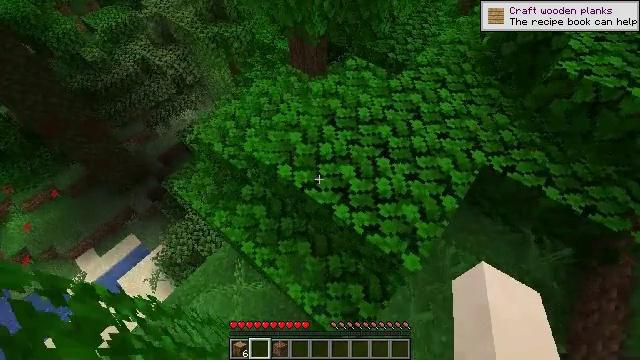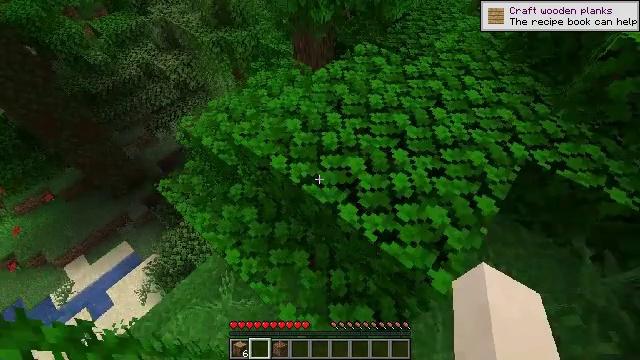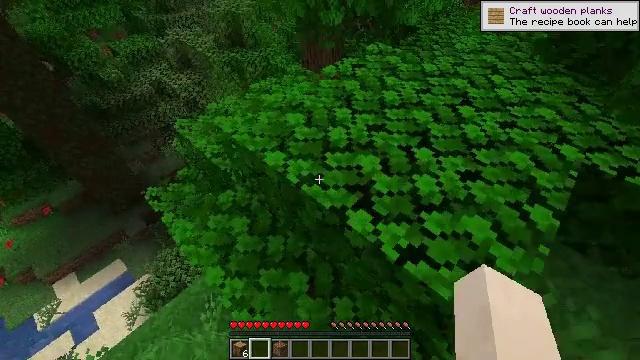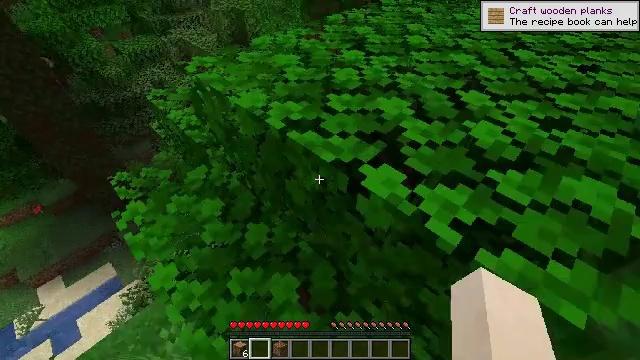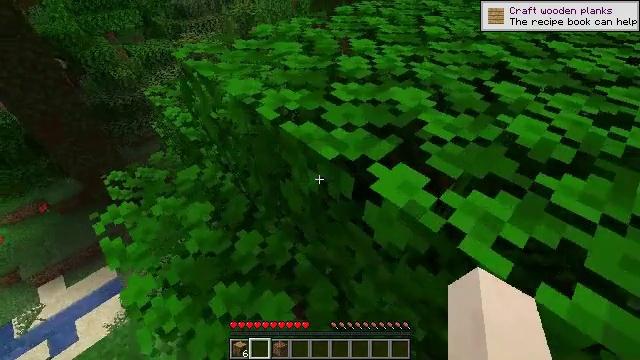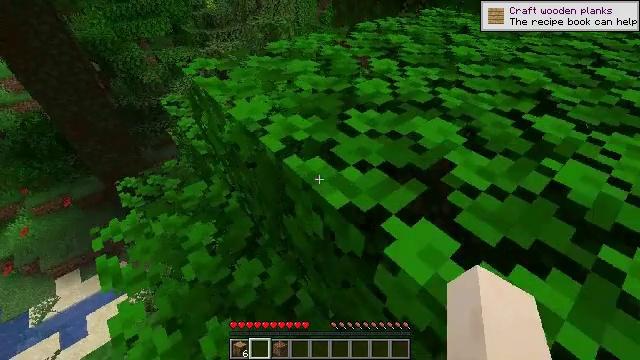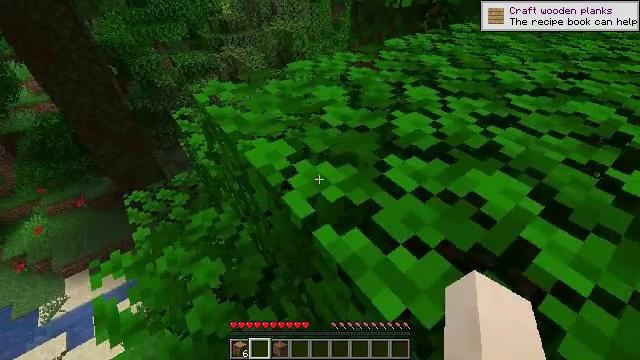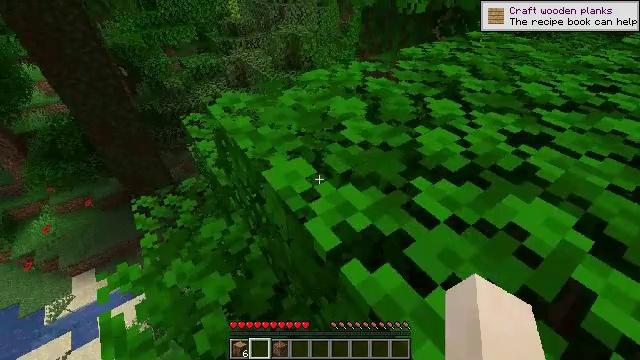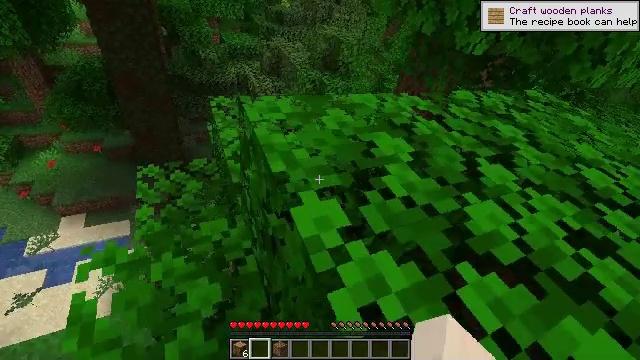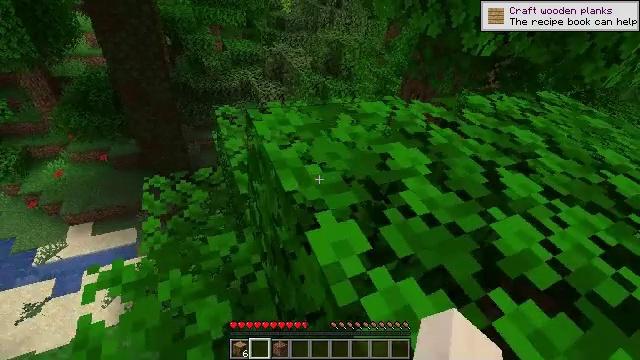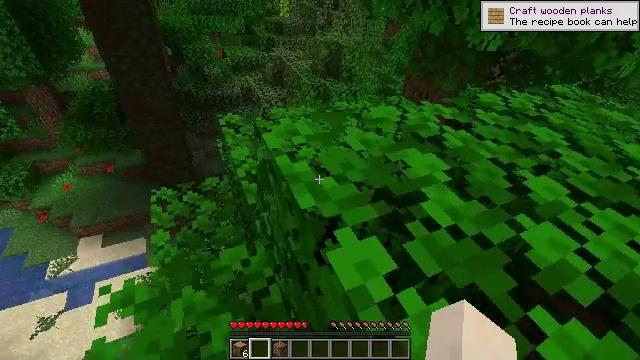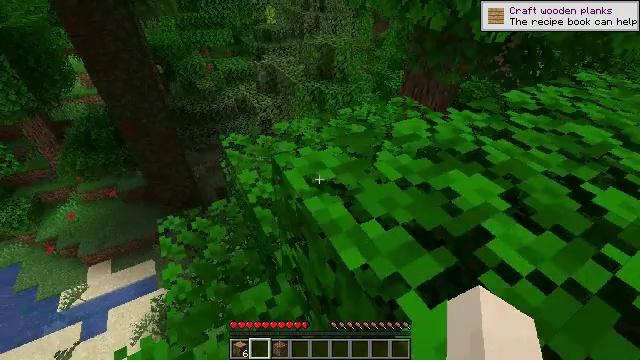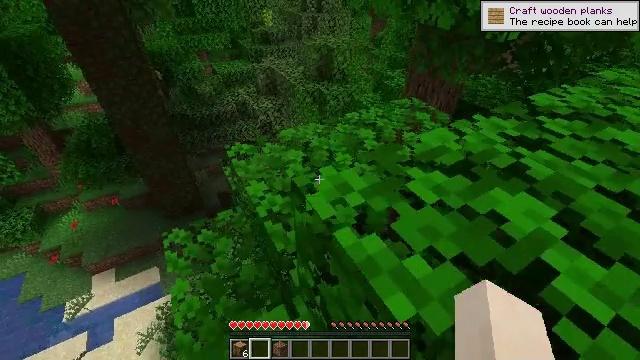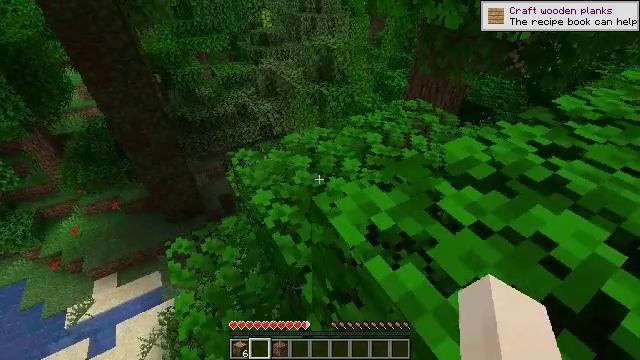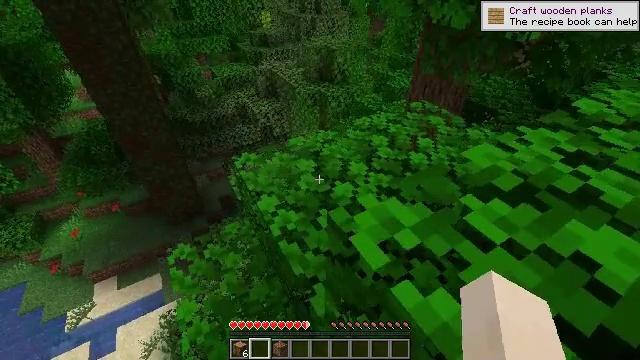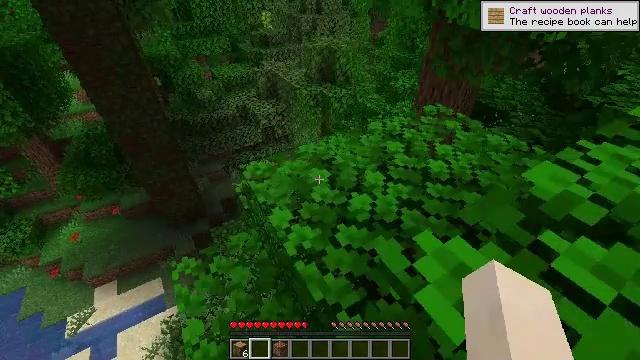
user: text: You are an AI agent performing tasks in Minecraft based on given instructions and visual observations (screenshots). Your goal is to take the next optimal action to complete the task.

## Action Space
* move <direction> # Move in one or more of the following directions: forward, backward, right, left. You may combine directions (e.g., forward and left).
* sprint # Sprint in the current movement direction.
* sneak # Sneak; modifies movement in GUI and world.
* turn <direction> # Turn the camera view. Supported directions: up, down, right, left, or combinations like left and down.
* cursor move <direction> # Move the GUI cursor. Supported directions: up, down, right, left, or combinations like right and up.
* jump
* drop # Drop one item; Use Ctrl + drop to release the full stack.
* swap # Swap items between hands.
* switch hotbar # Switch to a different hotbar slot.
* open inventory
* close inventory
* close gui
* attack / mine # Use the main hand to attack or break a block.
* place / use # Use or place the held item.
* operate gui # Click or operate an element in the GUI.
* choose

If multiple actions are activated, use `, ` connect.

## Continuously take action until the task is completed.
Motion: motion action
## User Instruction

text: Mine the jungle leaves to get saplings or sticks.
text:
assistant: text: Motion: move forward, turn left and up, jump
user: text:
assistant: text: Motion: move forward, turn left and up, jump
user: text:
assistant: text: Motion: move forward, turn left and up, jump
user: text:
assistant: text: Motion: move forward, turn left and up
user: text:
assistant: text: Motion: move forward, turn left and up
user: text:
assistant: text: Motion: move forward, turn left and up
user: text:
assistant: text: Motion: move forward, turn left
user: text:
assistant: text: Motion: move forward, turn left
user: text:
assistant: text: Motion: move forward, turn left
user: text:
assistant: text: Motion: move forward, turn left
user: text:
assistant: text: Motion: move forward
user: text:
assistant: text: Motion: move forward
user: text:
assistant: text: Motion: move forward
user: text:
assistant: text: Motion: move forward
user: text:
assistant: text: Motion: move forward
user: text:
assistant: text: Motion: move forward
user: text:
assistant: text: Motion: move forward
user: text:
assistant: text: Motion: move forward, turn right and down
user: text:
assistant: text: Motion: move forward, turn right and down
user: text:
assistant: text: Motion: move forward, turn right and down
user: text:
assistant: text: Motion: move forward
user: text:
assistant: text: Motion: move forward
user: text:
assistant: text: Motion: move forward
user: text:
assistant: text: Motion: move forward
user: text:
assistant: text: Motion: move forward
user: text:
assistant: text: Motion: move forward, turn right and down
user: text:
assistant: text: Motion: turn right and down
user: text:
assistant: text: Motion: turn right and down
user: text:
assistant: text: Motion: turn right
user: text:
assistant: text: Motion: turn right